Field crop: maize
Growth stage: 2
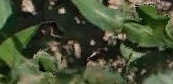
Species: maize